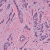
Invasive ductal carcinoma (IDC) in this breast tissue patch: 1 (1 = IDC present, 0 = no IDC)